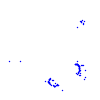
Particle: proton